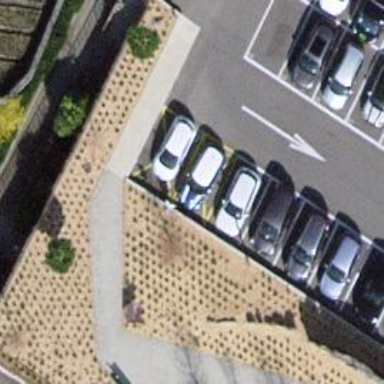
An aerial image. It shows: Car sharing facility.